Question: The trainees table :
'''
Schema::create('trainees', function (Blueprint $table) {
$table->increments('id');
$table->string('name');
$table->string('email');
$table->string('password');
$table->string('telephone');
$table->string('address');
$table->integer('identity')->unique();
$table->timestamps();
});
'''
The booking table :
'''
Schema::create('bookings', function (Blueprint $table) {
$table->increments('id');
$table->integer('course_id')->unsigned();
$table->foreign('course_id')->references('id')->on('courses');
$table->integer('trainee_identity')->unsigned();
$table->foreign('trainee_identity')->references('identity')->on('trainees');
$table->string('payed')->default('0');
$table->timestamps();
});
'''
Getting this error when migrating:

'bookings''bookings_trainee_identity_foreign''trainee_identity''trainees''identity'
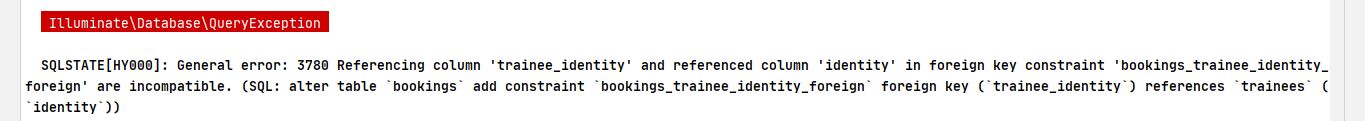
Answer: You reference a signed integer in an unsigned integer.
In the 'trainees' table '$table->integer('identity')->unique();' is signed, and in the 'bookings' table '$table->integer('trainee_identity')->unsigned();' is unsigned.
Both should be the same type to make it works.
You can change '$table->integer('identity')->unique();' to '$table->unsignedInteger('identity')->unique();' to make it also unsigned